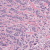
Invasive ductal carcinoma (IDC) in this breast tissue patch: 1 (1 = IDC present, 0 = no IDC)